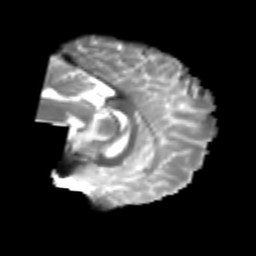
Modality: T2w
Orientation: sagittal
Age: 28
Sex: male
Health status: healthy